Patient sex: M
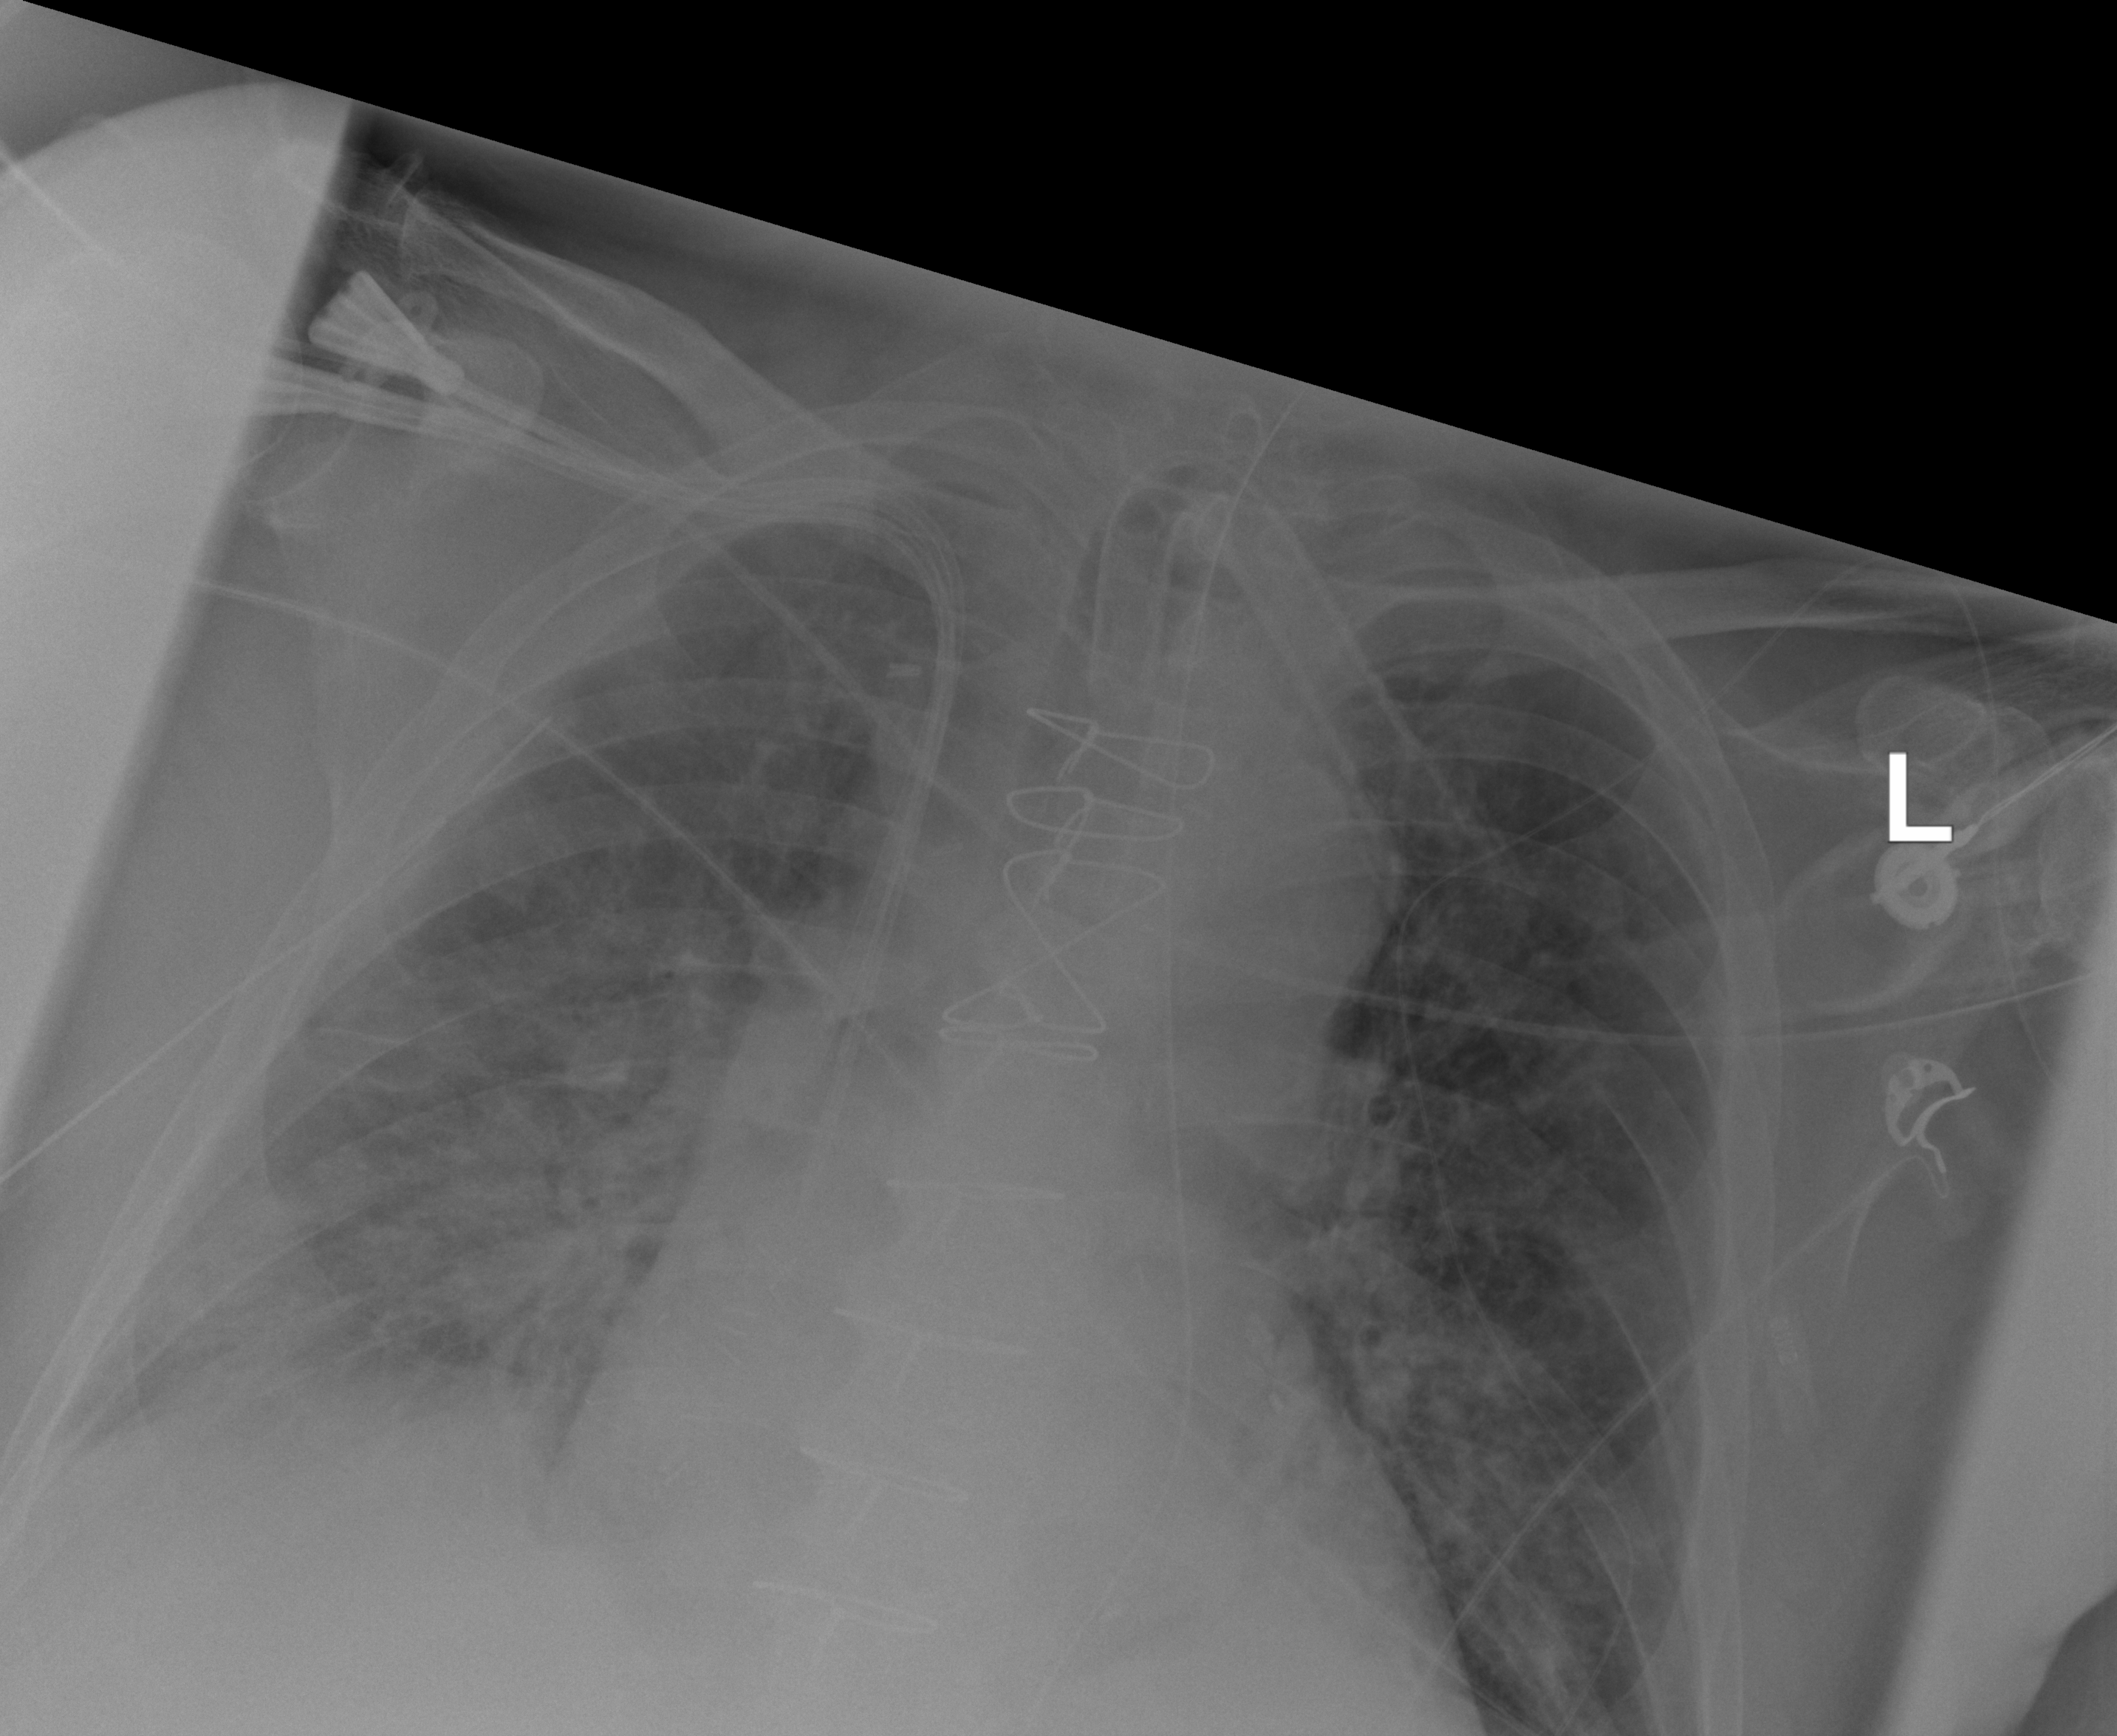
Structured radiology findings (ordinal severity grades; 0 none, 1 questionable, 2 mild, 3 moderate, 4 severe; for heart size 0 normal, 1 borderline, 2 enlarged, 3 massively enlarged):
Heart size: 2
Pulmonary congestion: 2
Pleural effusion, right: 1
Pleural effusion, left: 0
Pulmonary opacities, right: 3
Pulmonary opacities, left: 2
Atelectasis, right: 3
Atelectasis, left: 0